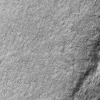
Atmospheric dust classification: not_dusty